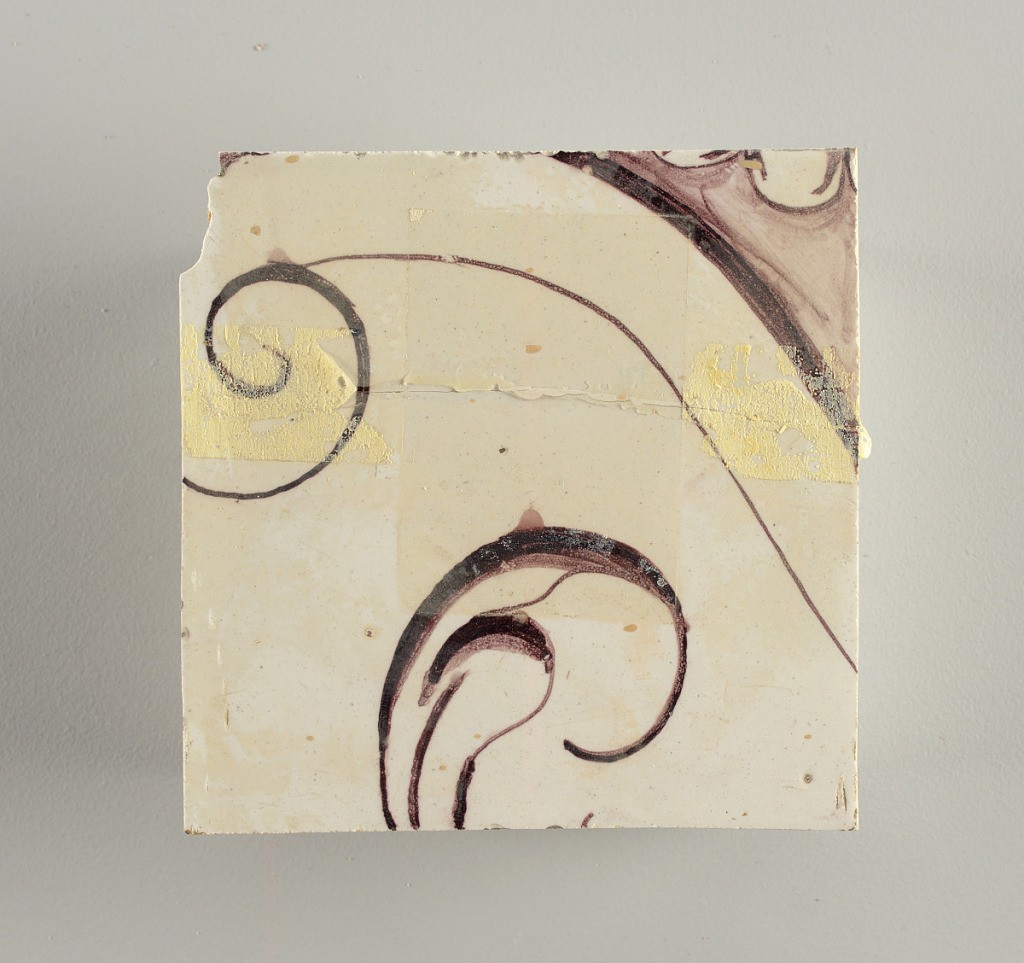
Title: Wall facing
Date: ca. 1725
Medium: tin-glazed earthenware, underglaze
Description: Running design for a frieze or a dado, composed of scrolls of foliage and strapwork, and four repeating motifs--a seated woman in a small upright oval medallion, a putto seated on a rocailled base, and strapwork in axial pattern.  The various panels, A to F, show various repeats of the same design, all being five tiles high and a varying number of tiles wide.